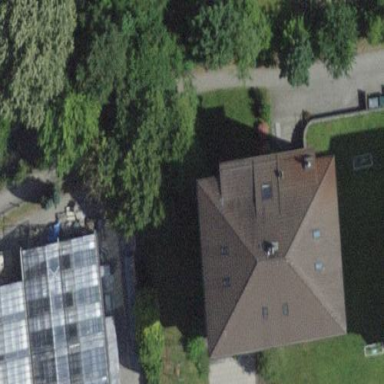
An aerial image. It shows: Hipped roof on apartment building.